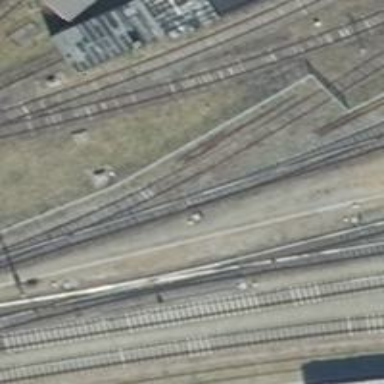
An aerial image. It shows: Railway switch.